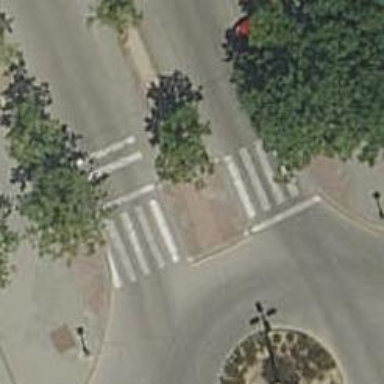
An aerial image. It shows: Uncontrolled zebra crossing on the road.